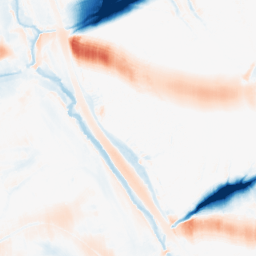
Category: morphological
Decomposition family: morphological_ellipse
Decomposition parameters: operation: average
width: 50
height: 20
Upsampling method: bilinear
Upsampling parameters: scale: 4
Upsampling scale: 4